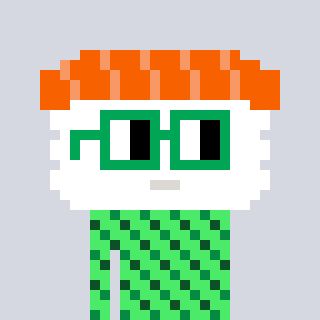
a pixel art character with square green glasses, a nigiri-shaped head and a teal-colored body on a cool background